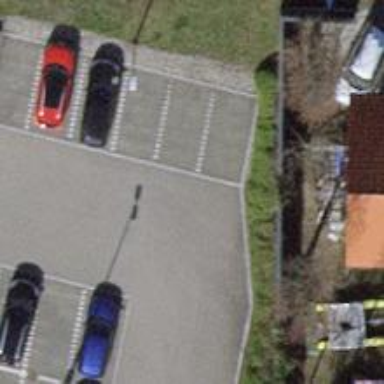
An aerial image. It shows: Parking aisle designated as service road.